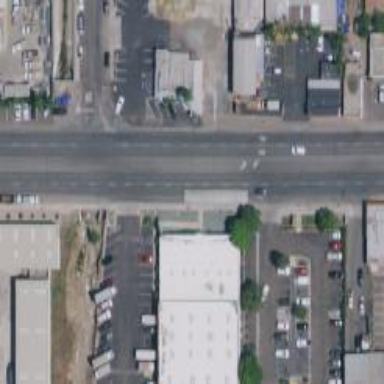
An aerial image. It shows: Secondary road with asphalt surface.